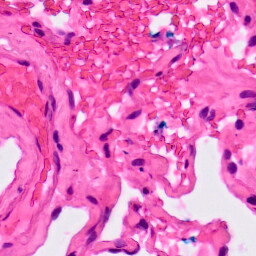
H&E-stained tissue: Lung